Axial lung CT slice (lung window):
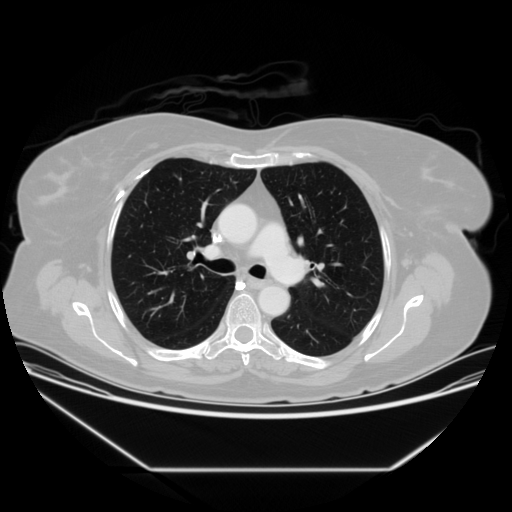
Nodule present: no